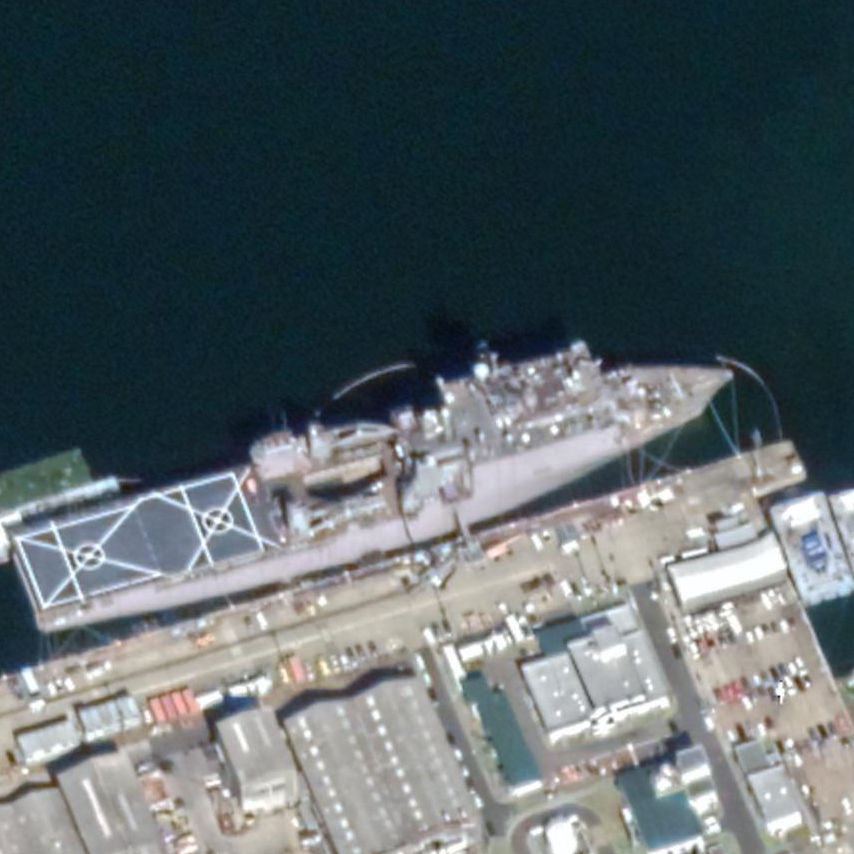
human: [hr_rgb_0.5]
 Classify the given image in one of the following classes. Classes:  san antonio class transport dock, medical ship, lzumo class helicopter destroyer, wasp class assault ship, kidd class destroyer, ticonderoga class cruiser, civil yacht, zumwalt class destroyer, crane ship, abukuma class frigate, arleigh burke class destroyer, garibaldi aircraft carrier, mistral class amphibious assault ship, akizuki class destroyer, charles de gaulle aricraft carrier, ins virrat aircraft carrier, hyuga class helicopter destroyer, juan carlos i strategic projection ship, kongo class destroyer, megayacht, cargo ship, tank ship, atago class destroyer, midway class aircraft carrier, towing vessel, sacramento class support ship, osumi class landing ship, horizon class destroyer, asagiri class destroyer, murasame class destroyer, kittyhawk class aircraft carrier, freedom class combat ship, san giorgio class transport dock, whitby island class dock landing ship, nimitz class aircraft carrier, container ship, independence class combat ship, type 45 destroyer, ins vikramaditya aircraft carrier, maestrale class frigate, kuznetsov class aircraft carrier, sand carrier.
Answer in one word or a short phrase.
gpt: Whitby Island class dock landing ship